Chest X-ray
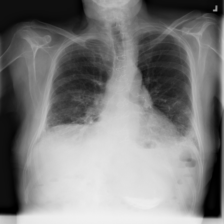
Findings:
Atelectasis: negative
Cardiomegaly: negative
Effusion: negative
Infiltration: positive
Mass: negative
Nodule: negative
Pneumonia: negative
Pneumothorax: negative
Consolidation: negative
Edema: negative
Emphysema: negative
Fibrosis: positive
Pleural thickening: negative
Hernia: negative